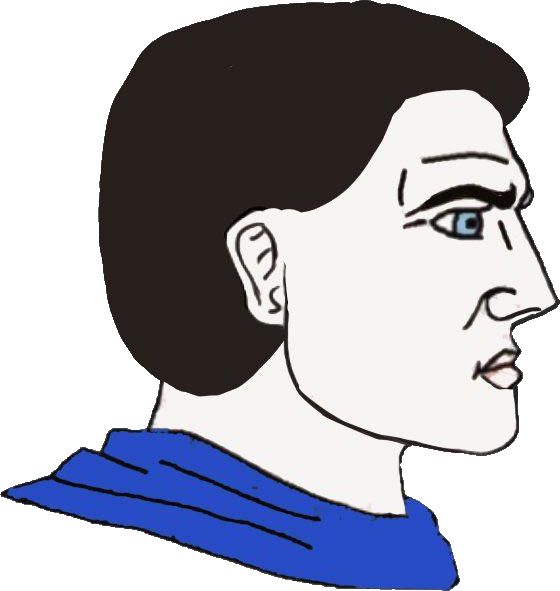
Label: 4_Yes_Chad